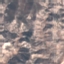
Land use / land cover: HerbaceousVegetation